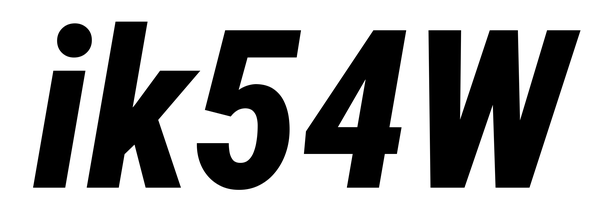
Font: Roboto-Italic_Condensed_ExtraBold_Italic